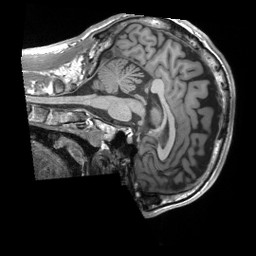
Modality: T1w
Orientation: sagittal
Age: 28
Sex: male
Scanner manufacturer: siemens
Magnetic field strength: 3 T
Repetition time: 2.3 s
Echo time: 0.00232 s